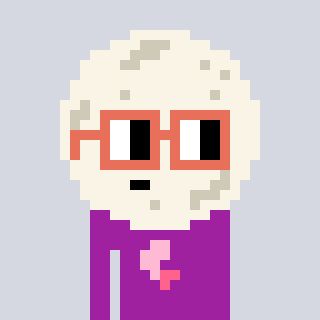
a pixel art character with square orange glasses, a moon-shaped head and a magenta-colored body on a cool background